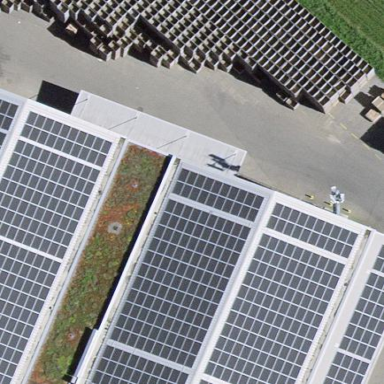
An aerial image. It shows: Solar power generator using photovoltaic method with solar photovoltaic panel types.